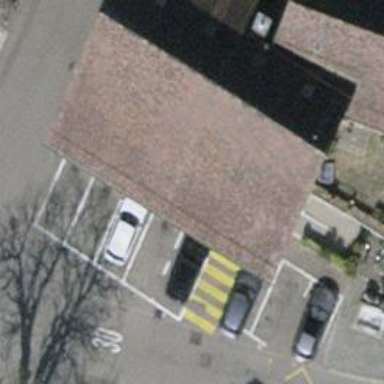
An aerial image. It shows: Town hall.